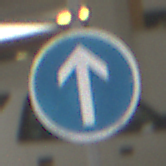
Verkehrszeichen: VorgeschriebeneFahrtrichtungGeradeaus
Umgebung: Roofed, Urban
Tageszeit: Midday
Wetter: Overcast
Licht: Artificial
Jahreszeit: NotSpecified
Kontrast: MediumContrast